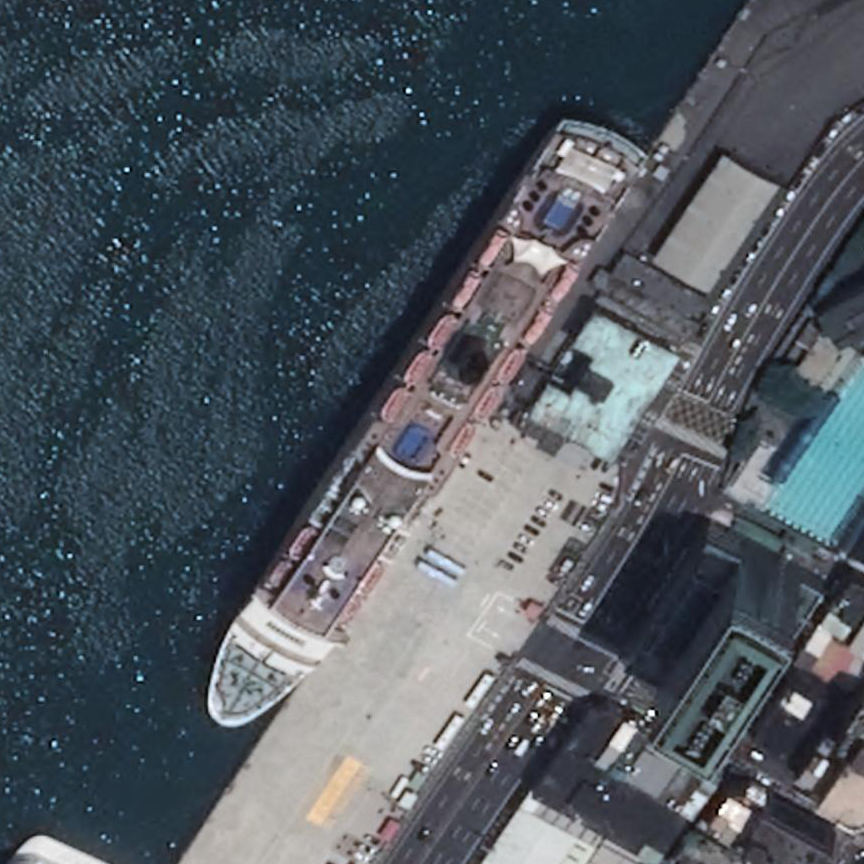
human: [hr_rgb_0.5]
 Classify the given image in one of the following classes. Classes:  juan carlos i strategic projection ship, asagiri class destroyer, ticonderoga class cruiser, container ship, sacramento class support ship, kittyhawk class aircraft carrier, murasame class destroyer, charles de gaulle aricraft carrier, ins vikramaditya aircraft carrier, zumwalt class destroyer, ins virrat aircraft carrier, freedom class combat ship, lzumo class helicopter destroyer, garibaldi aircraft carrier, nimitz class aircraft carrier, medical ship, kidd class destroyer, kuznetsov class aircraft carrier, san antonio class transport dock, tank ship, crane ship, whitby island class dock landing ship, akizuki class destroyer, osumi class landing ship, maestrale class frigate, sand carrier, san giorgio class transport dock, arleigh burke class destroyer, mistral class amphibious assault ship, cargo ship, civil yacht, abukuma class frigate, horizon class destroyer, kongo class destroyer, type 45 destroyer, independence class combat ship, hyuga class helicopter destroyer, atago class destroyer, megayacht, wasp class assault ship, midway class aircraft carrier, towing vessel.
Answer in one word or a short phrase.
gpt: Megayacht